Question: Say, i am looking to better understand what 'reduceLeft' method does when applied on a 'Array[String]'
The <URL> says:

Ok, i must ask again, what does this method do? And what's more important, if i can't rely on scaladoc to tell me that, where can i find out?
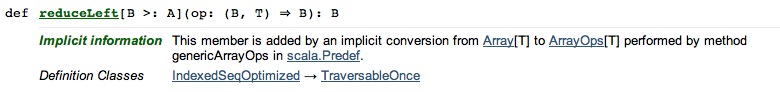
Answer: Yeah - that Scaladoc entry could probably be more helpful.
Another useful source of documentation is the <URL> to say about reduceLeft:
> xs reduceLeft opApply binary operation op between successive elements of non-empty collection xs, going left to right.
So what it does is reduce a collection to a single value by successively applying a binary operator. Some examples:
'''
scala> Array(1, 2, 3, 4) reduceLeft (_ + _)
res2: Int = 10
scala> Array("foo", "bar", "baz") reduceLeft (_ + _)
res3: String = foobarbaz
'''